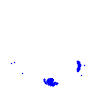
Particle: kaon